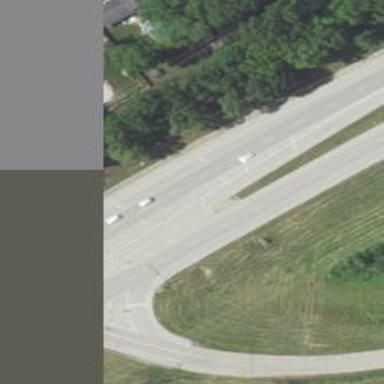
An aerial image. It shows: Asphalt road classified as trunk highway.